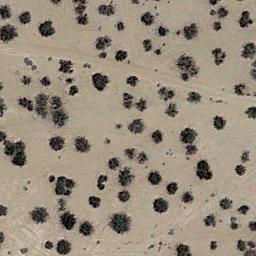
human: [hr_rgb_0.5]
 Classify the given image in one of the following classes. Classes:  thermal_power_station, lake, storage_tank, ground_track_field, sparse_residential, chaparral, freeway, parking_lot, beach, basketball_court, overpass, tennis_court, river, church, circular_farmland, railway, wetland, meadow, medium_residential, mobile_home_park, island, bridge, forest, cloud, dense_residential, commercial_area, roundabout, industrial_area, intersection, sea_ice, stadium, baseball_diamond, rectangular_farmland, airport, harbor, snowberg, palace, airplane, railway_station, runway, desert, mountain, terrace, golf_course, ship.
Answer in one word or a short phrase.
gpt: chaparral